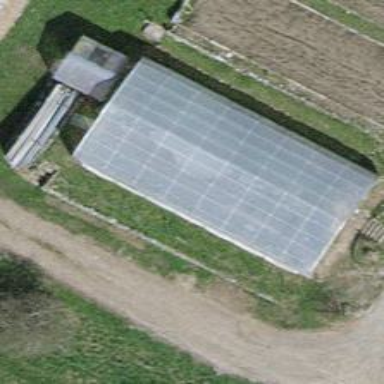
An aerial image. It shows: Greenhouse.